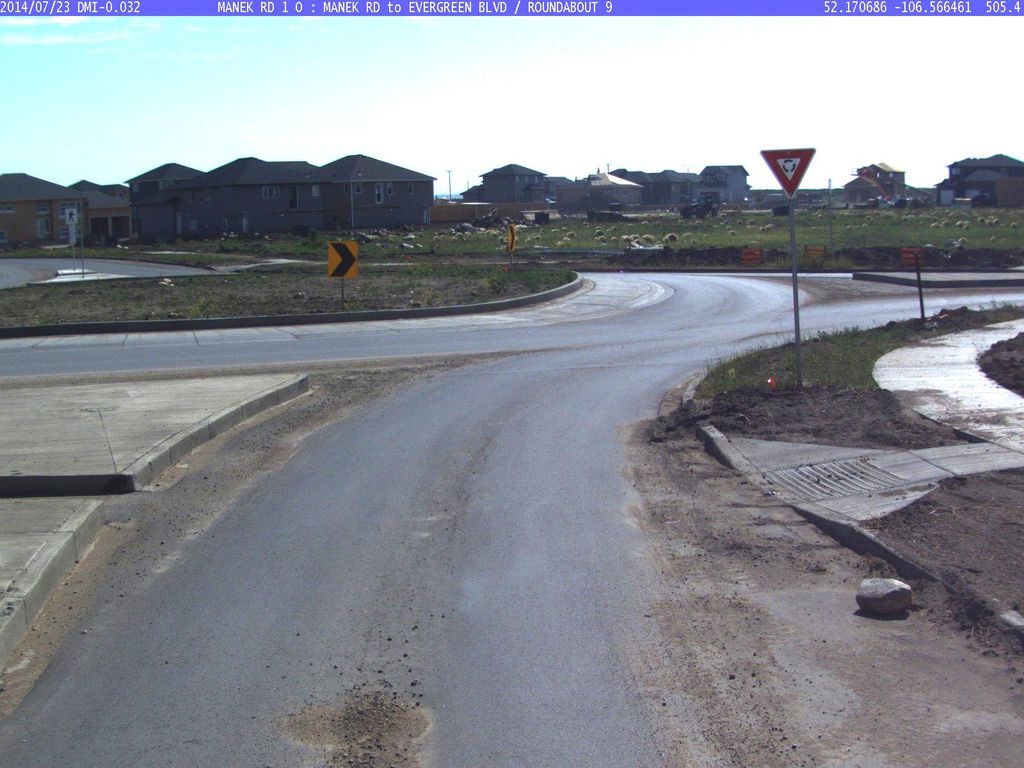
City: saskatoon